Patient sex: F
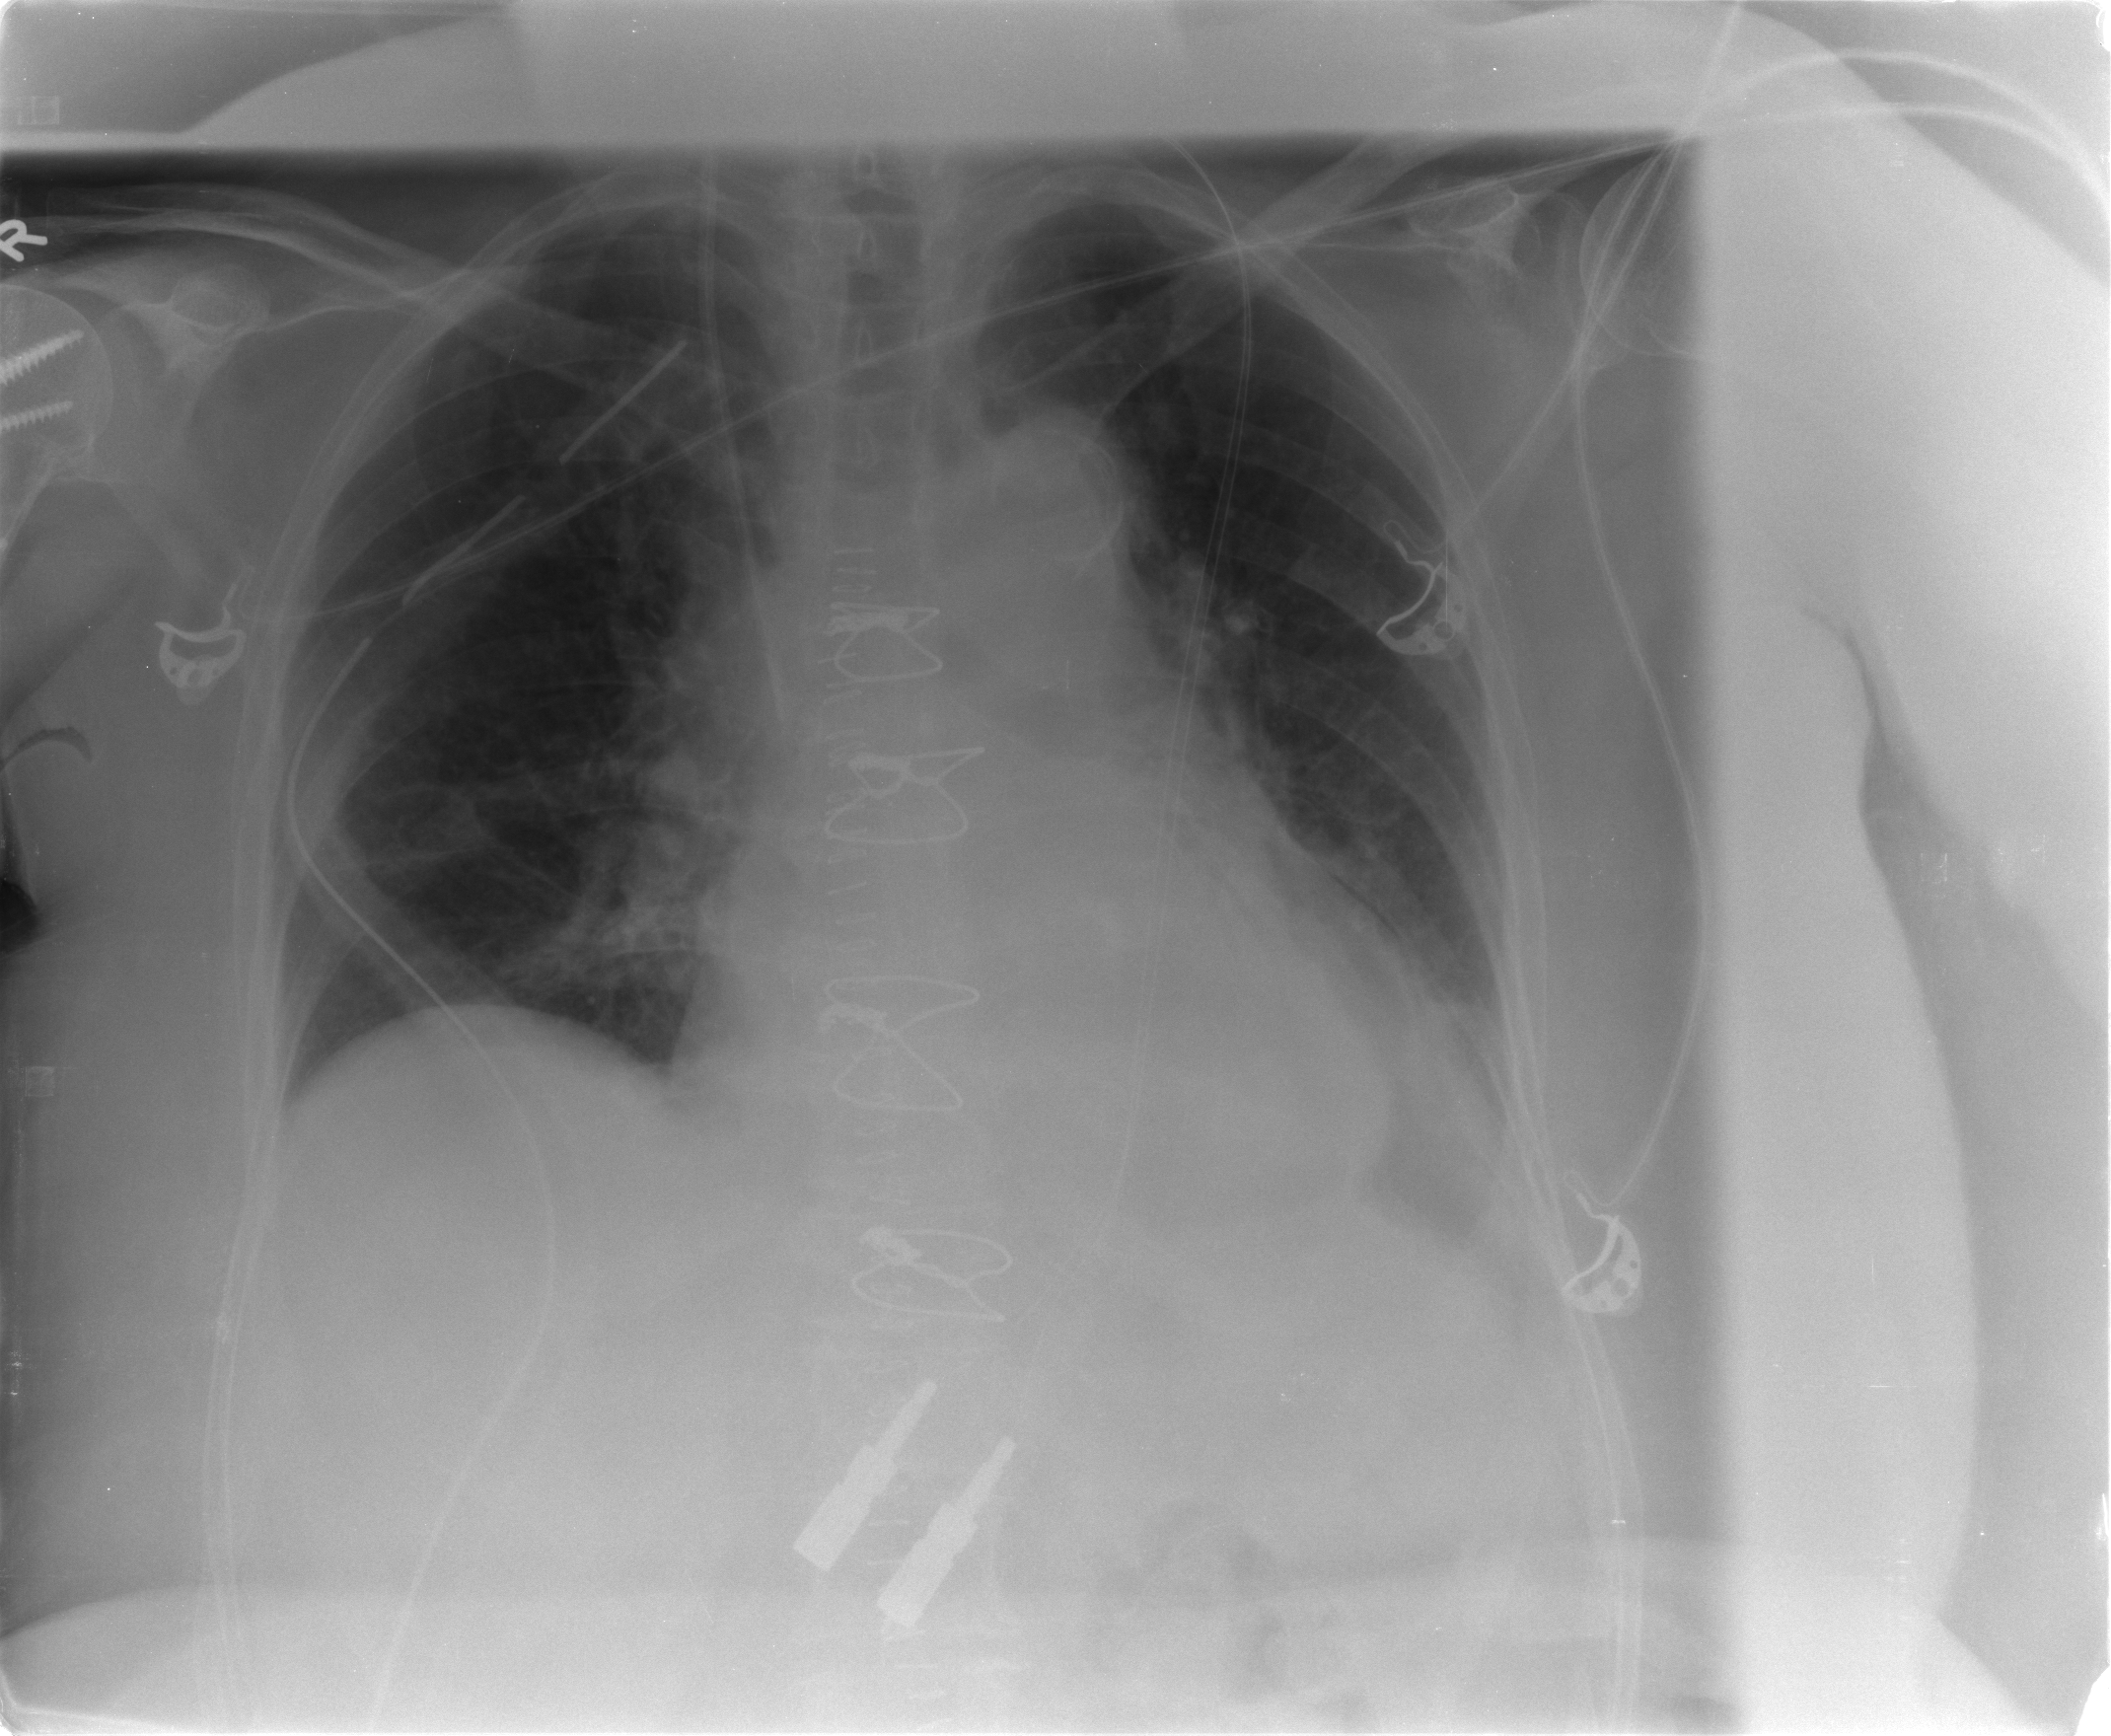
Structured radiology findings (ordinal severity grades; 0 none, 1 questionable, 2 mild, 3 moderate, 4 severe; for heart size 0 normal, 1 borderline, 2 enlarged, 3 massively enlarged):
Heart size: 2
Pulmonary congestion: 1
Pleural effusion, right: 0
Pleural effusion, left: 2
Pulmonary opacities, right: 0
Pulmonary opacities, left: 0
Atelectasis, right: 2
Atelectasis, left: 1